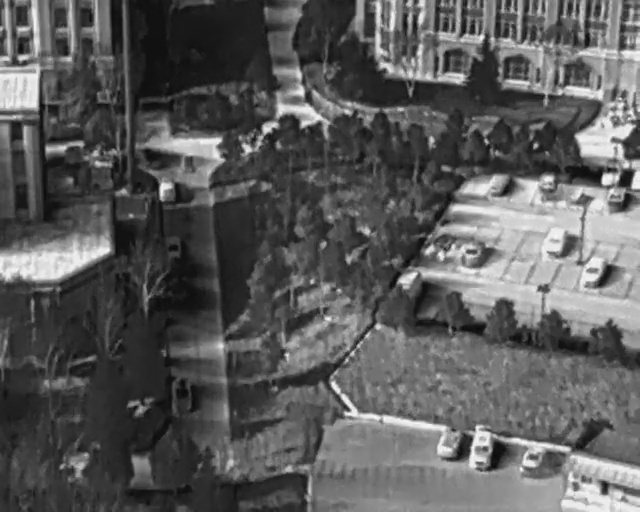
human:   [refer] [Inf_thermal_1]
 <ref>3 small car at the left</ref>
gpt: <box>[[27, 30, 31, 33, 2], [23, 35, 27, 38, 2], [24, 46, 29, 50, 2]]</box>

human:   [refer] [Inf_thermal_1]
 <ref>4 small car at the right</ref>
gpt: <box>[[76, 34, 79, 37, 22], [83, 33, 87, 37, 2], [90, 51, 95, 54, 13], [93, 31, 97, 35, 7]]</box>

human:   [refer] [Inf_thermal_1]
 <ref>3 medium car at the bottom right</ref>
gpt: <box>[[67, 84, 72, 88, 11], [71, 85, 78, 89, 7], [80, 87, 85, 92, 18]]</box>

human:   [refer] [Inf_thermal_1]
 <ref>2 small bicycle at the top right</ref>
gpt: <box>[[94, 21, 97, 23, 2], [96, 21, 99, 23, 171]]</box>

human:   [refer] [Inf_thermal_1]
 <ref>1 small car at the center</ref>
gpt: <box>[[66, 46, 71, 49, 38]]</box>